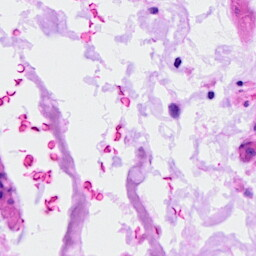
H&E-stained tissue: Ovarian